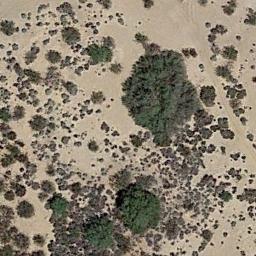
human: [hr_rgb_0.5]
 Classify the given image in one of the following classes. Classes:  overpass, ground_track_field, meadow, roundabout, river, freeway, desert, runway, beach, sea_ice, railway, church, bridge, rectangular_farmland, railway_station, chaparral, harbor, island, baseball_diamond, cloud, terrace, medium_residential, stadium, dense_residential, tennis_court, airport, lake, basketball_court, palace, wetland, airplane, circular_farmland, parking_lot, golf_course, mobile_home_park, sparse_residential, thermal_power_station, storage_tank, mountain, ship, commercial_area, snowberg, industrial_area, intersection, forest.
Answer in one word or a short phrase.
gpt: chaparral